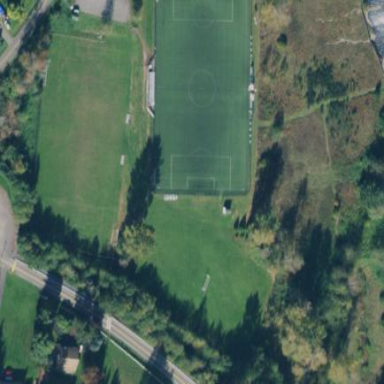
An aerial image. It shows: Soccer pitch for outdoor sports and leisure activities.